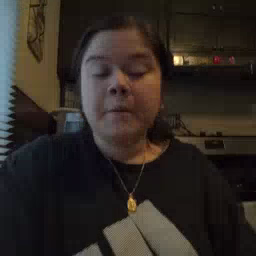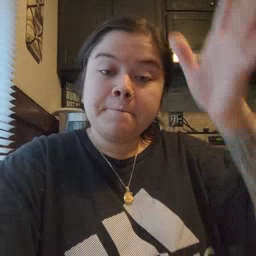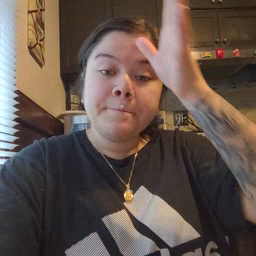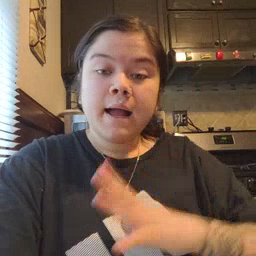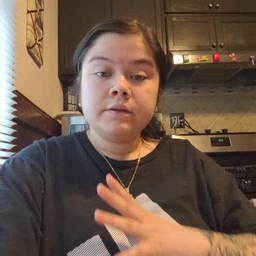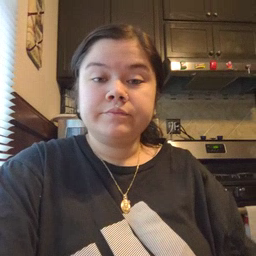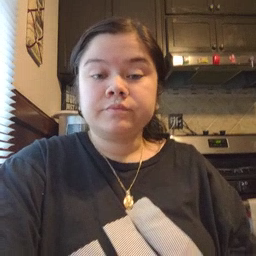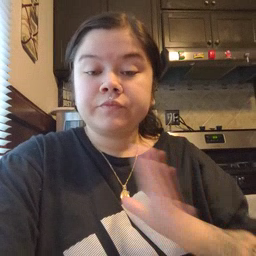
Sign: man